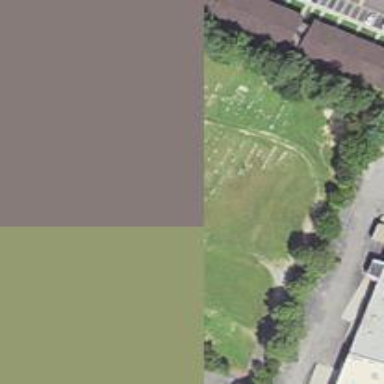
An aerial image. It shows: Graveyard.